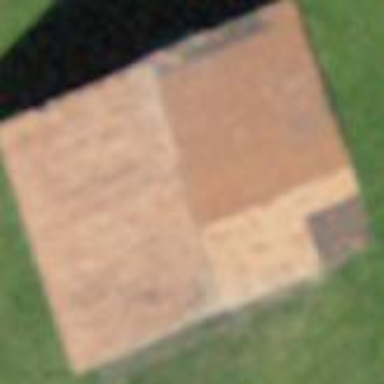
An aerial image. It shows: Rural barn.